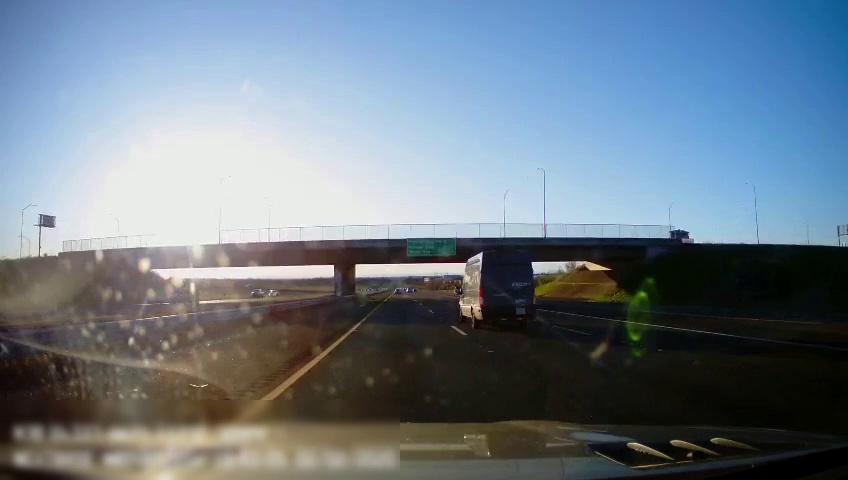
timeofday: Day
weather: Sunny
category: Drivable Space
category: Drivable Space
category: Vehicles | Truck
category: Lanes | Current Lane
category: Lanes | Current Lane
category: Lanes | Alternate Lane
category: Lanes | Alternate Lane
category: Traffic | Signs